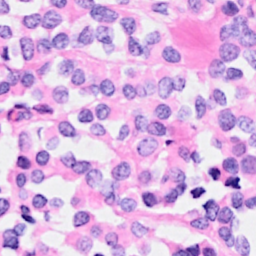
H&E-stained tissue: Breast